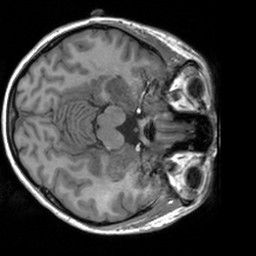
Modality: T1w
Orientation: axial
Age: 21
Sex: female
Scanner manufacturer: siemens
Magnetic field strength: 3 T
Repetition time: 1.9 s
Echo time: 0.00226 s